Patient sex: F
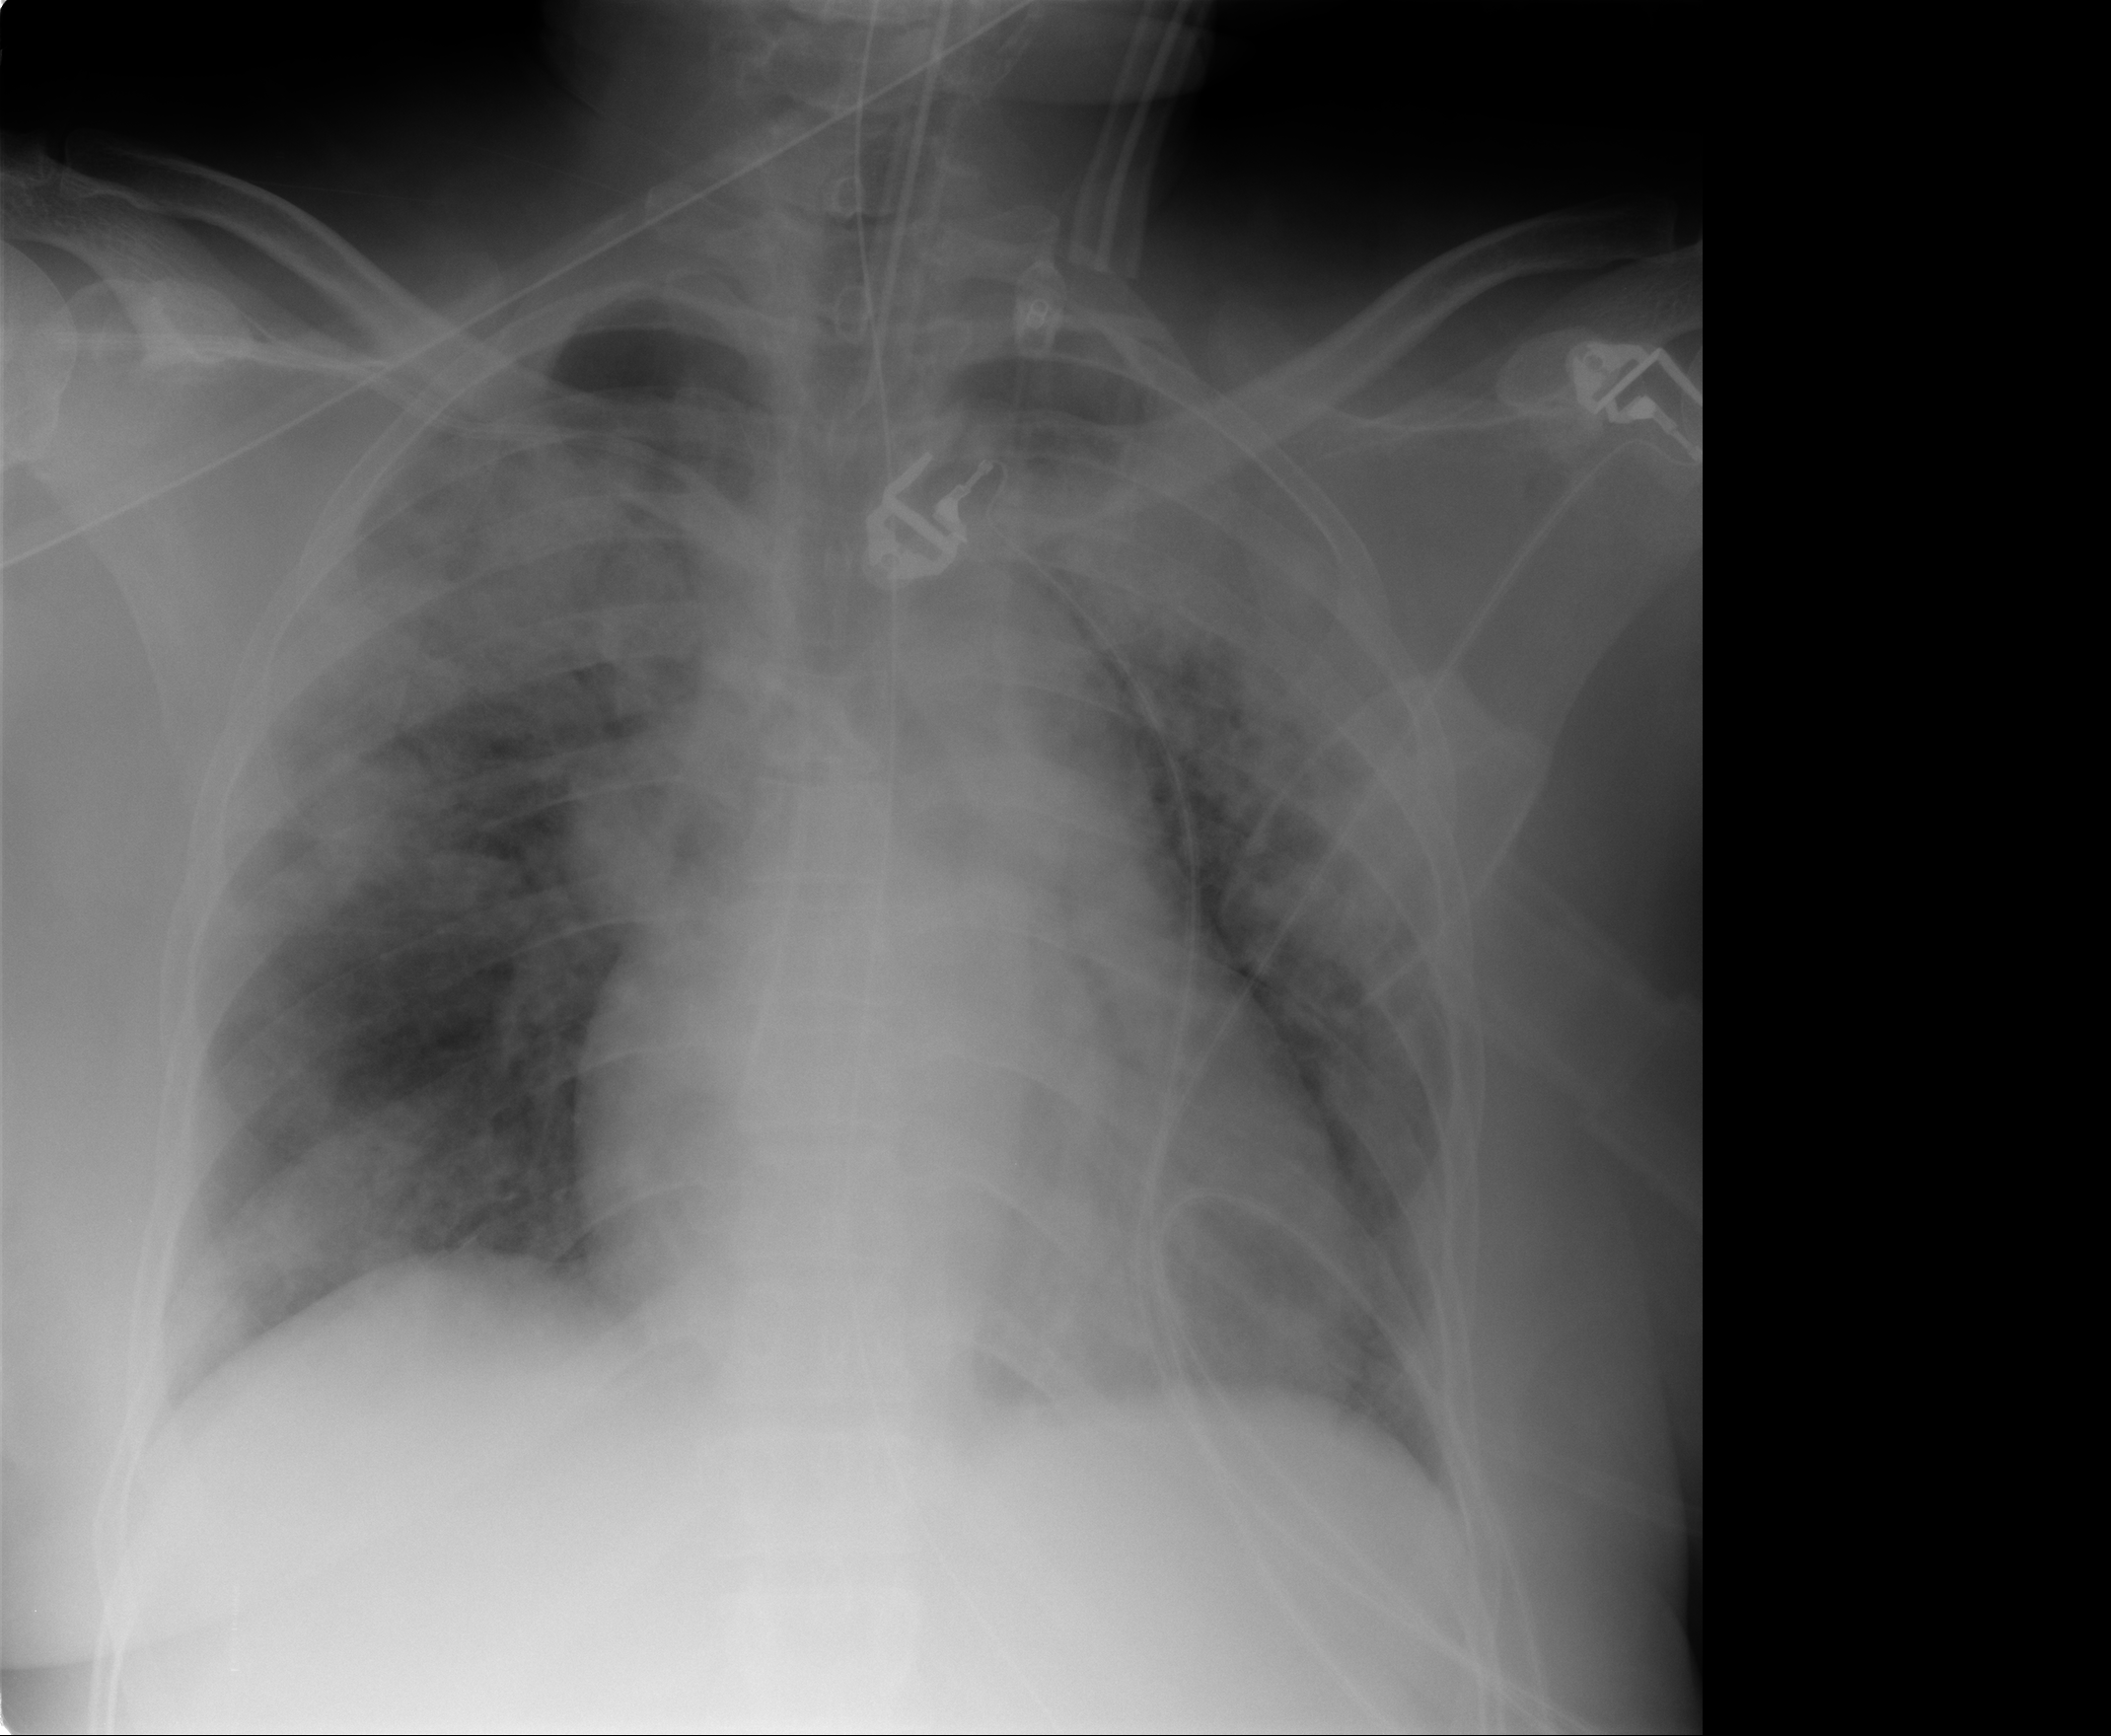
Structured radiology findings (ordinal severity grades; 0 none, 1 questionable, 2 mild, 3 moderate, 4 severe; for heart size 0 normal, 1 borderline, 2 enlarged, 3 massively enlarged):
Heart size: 2
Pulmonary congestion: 0
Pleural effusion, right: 0
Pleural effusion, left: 0
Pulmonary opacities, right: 3
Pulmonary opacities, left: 3
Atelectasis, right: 2
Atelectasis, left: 2